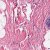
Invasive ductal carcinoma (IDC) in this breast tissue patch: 0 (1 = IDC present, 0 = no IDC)